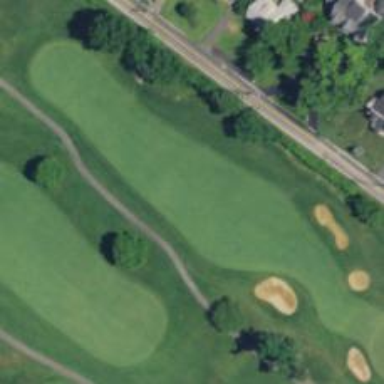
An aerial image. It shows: View of golf hole.